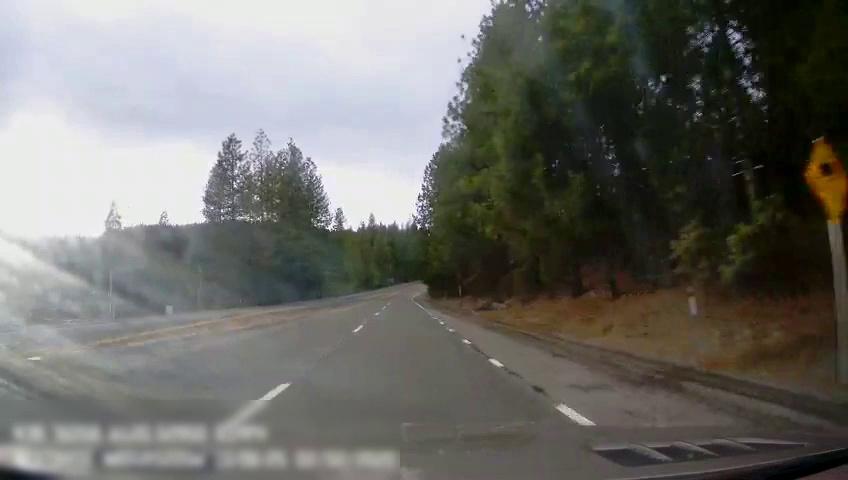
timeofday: Day
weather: Cloudy
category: Drivable Space
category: Lanes | Opposite Lane
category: Lanes | Alternate Lane
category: Lanes | Current Lane
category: Lanes | Current Lane
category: Traffic | Signs